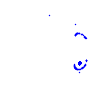
Particle: kaon